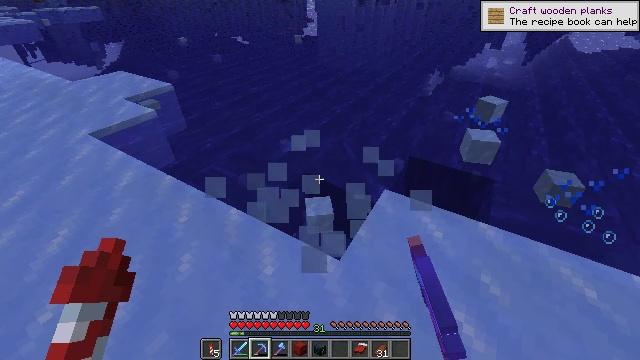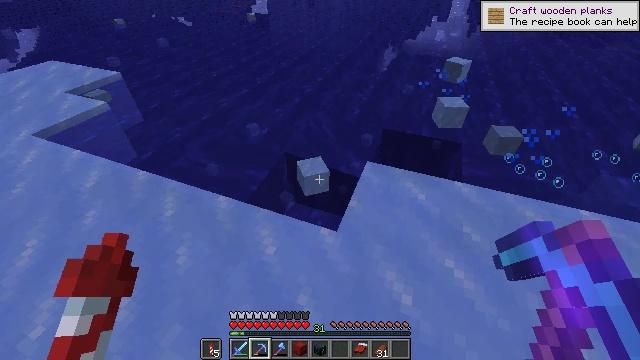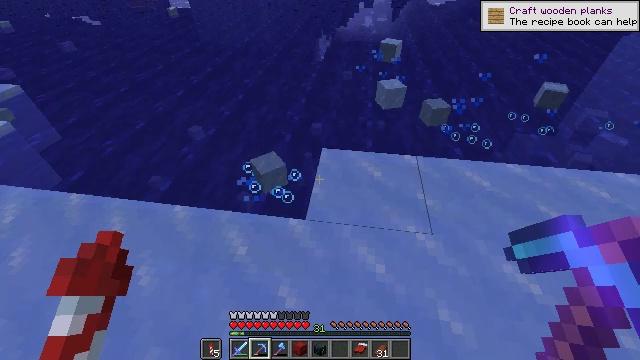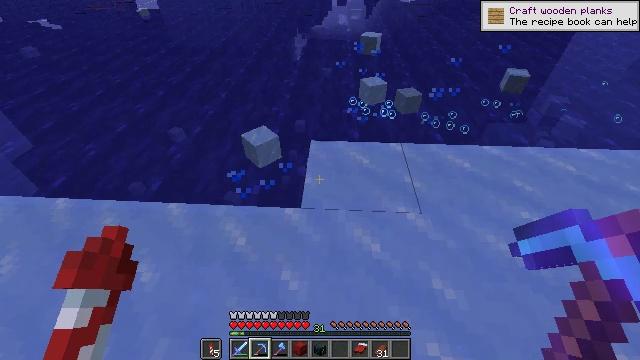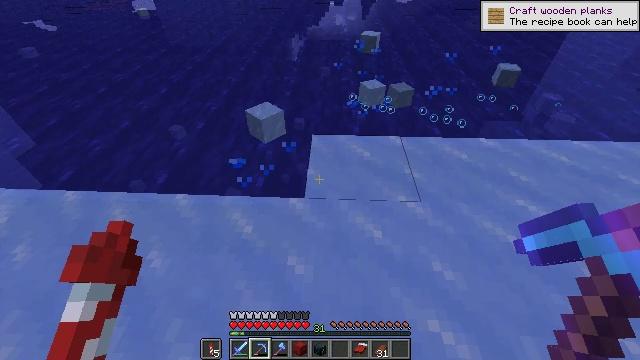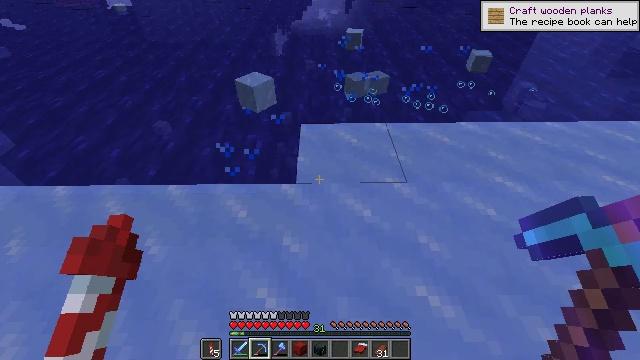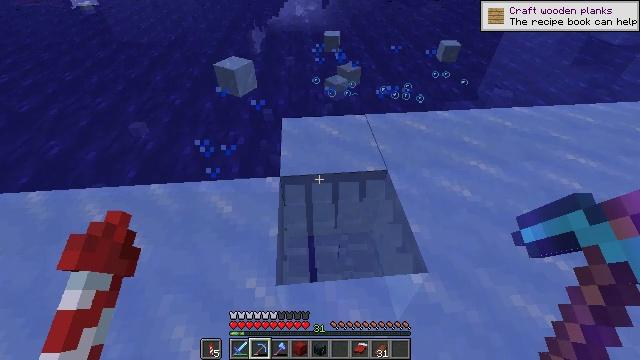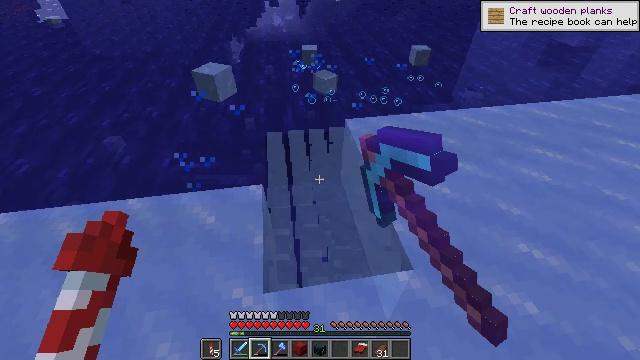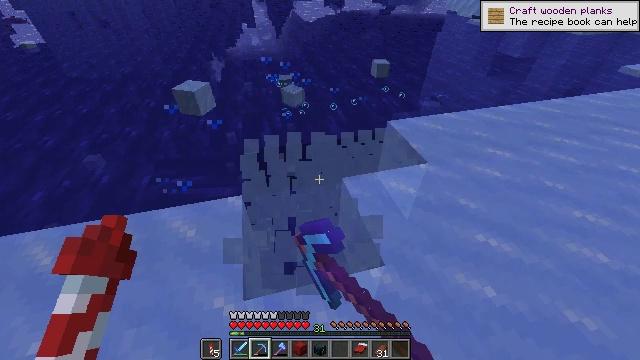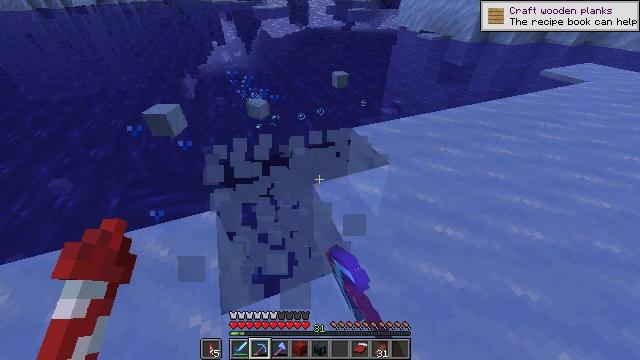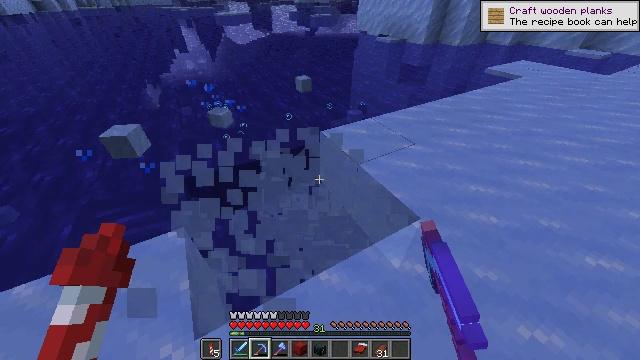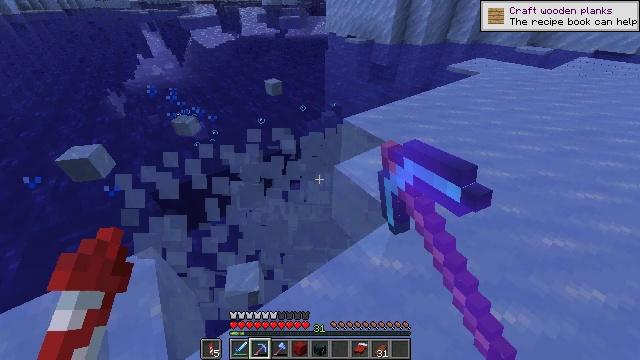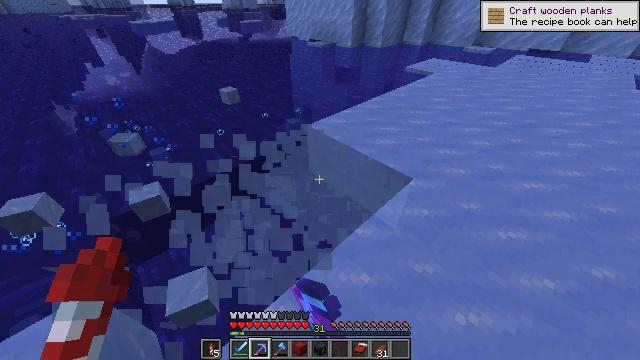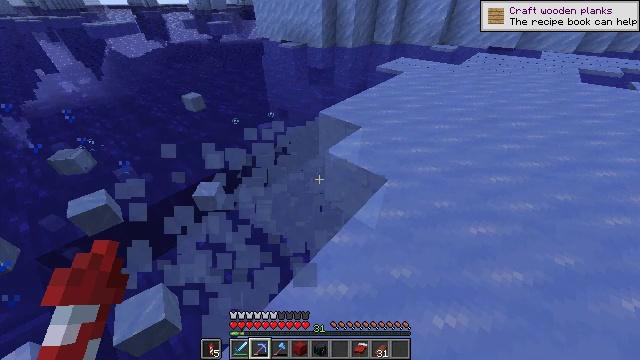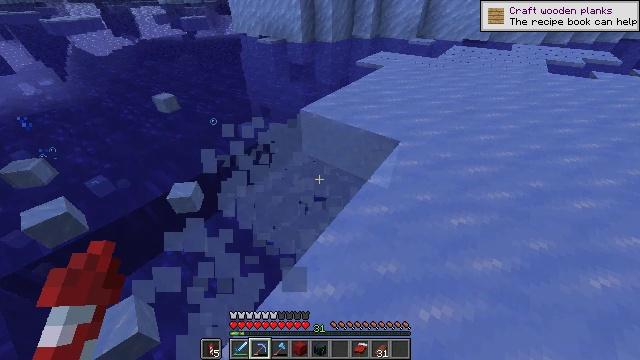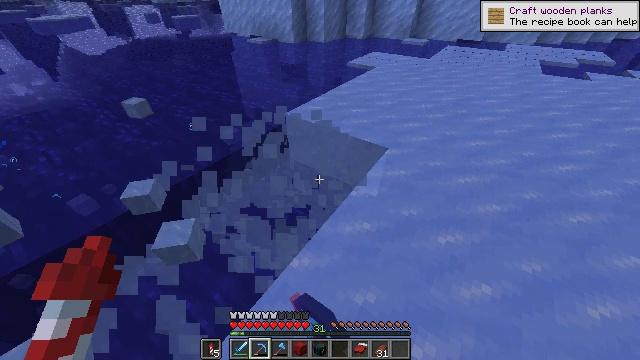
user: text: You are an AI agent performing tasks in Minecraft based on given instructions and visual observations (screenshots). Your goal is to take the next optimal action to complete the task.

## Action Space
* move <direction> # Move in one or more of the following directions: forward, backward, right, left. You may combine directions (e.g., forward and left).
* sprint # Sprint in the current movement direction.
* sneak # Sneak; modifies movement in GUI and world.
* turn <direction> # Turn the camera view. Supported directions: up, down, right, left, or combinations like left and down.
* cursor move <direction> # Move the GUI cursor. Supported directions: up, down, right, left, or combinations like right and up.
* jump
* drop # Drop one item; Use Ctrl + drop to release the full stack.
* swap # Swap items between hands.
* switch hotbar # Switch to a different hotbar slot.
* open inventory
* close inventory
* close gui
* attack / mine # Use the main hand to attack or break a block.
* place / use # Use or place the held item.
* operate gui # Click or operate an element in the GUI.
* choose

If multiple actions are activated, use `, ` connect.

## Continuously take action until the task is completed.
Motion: motion action
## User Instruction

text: Attack the ice to clear a path.
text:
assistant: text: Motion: move back, turn right and down
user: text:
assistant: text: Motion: move back and move right, turn right and down
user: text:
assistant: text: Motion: move back and move right, turn right
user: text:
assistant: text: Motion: move right
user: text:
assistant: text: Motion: move forward and move right, turn right
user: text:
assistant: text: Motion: move forward and move right, turn right, attack / mine
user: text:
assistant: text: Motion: move forward and move right, sprint, turn right and up, attack / mine
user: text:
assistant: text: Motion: move forward and move right, sprint, turn right and up, attack / mine
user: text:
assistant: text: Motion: move forward and move right, sprint, turn right and up, attack / mine
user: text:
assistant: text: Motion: move forward and move right, sprint, turn right, attack / mine
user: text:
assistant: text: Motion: move forward and move right, sprint, turn right, attack / mine
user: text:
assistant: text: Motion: move forward and move right, sprint, turn right, attack / mine
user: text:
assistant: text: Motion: move forward and move right, sprint, turn right, attack / mine
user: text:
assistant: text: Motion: move forward and move right, sprint, turn right and down, attack / mine
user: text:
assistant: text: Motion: move forward and move right, sprint, attack / mine
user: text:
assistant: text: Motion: move forward and move right, sprint, attack / mine
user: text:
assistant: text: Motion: move forward and move right, sprint, attack / mine
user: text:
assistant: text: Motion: move forward and move right, sprint, turn left and up, attack / mine
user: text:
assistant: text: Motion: move forward and move right, sprint, turn left and up, attack / mine
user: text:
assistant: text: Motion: move forward and move right, sprint, turn left, attack / mine
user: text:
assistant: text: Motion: move forward and move right, sprint, attack / mine
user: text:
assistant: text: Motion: move forward and move right, sprint, attack / mine
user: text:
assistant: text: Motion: move forward and move right, sprint, attack / mine
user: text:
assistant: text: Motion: move forward and move right, sprint, attack / mine
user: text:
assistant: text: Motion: move forward and move right, sprint, turn right and down, attack / mine
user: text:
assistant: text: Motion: move forward and move right, sprint, turn right and down, attack / mine
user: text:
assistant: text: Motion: move forward and move right, sprint, attack / mine
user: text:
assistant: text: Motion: move forward and move right, attack / mine
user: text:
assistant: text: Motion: move forward and move right, sprint, attack / mine
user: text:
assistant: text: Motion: move forward and move right, sprint, attack / mine